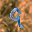
Label: 9